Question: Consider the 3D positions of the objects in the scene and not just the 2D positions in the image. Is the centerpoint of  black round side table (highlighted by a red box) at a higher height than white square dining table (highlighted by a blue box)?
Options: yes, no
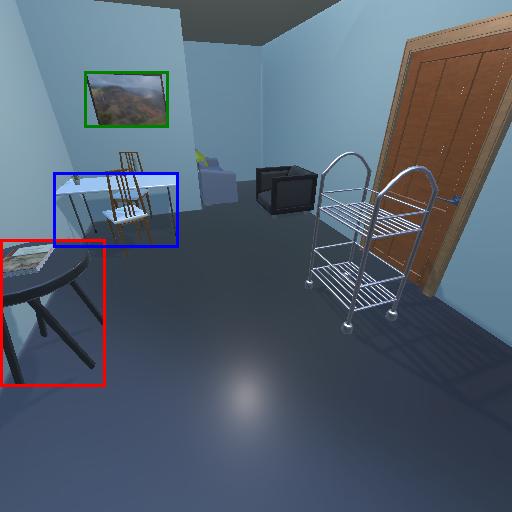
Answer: yes